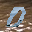
Label: 0